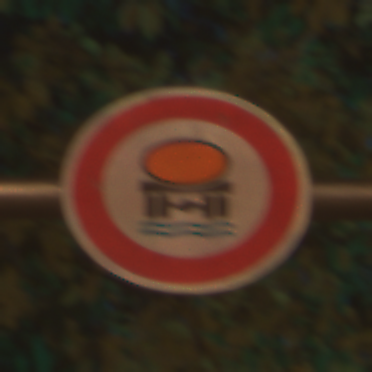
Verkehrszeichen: VerbotFahrzeugeWassergefaehrdenderLadung
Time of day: Night
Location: Outdoor (Urban)
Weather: PartlyCloudy
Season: NotSpecified
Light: Artificial